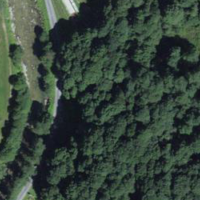
EUNIS habitat code: 44
Species observed at this site:
Cyanistes caeruleus
Troglodytes troglodytes
Dendrocopos major
Delichon urbicum
Passer domesticus
Buteo buteo
Carduelis carduelis
Parus major
Hirundo rustica
Pica pica
Phoenicurus ochruros
Nucifraga caryocatactes
Cinclus cinclus
Falco tinnunculus
Corvus corax
Motacilla alba
Ficedula hypoleuca
Periparus ater